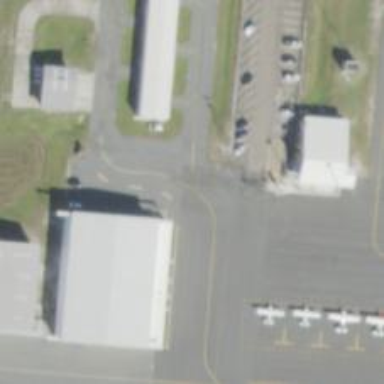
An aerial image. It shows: View of taxiway at the airport.